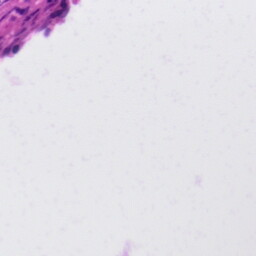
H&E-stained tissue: Tonsil